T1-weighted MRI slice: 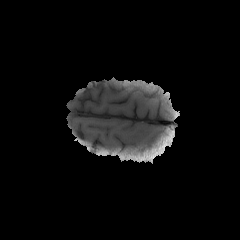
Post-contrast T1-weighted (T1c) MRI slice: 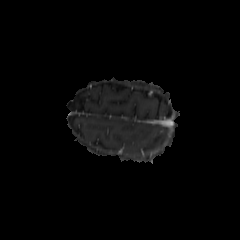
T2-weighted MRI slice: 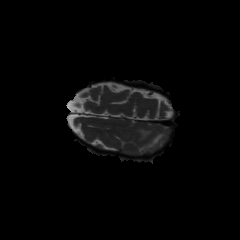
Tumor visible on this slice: yes